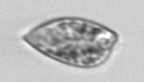
Label: Prorocentrum_dentatum